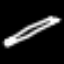
Label: pencil